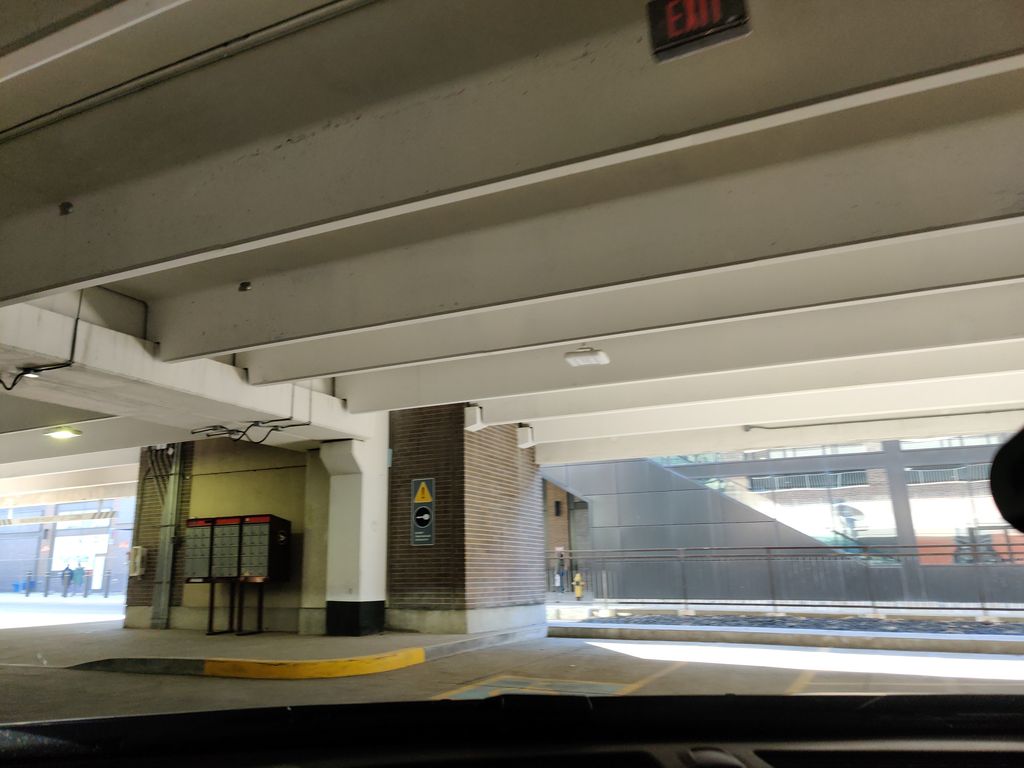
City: toronto